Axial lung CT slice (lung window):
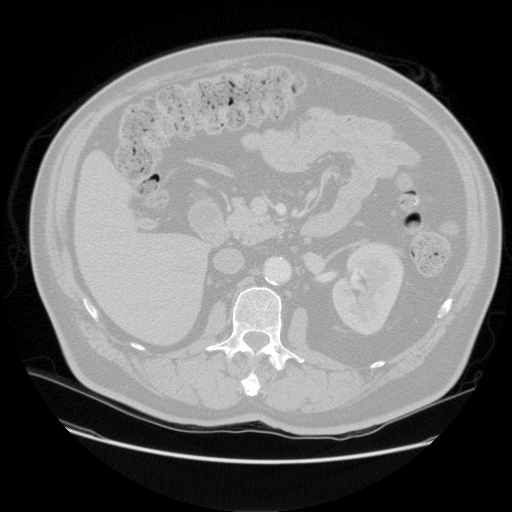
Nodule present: no